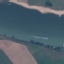
Label: River